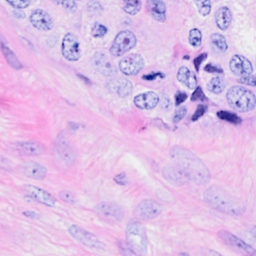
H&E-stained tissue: Breast